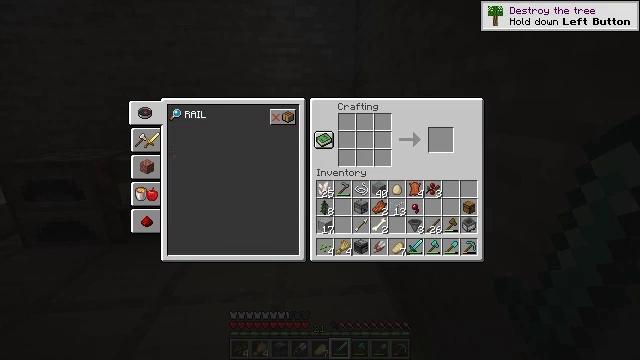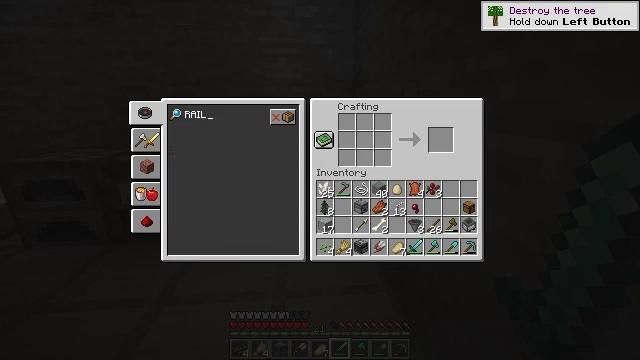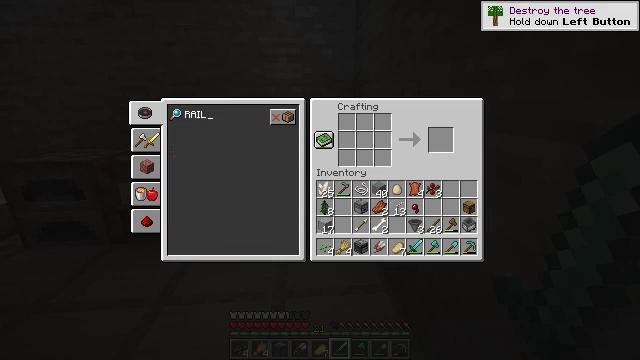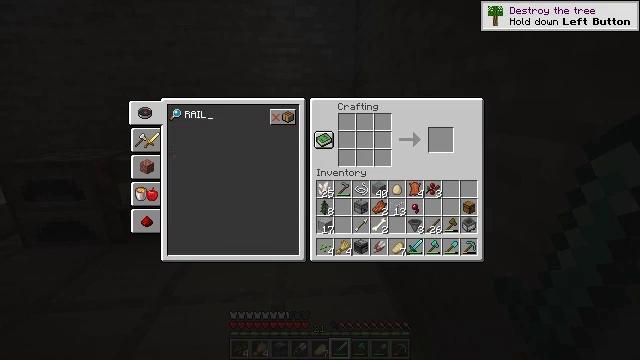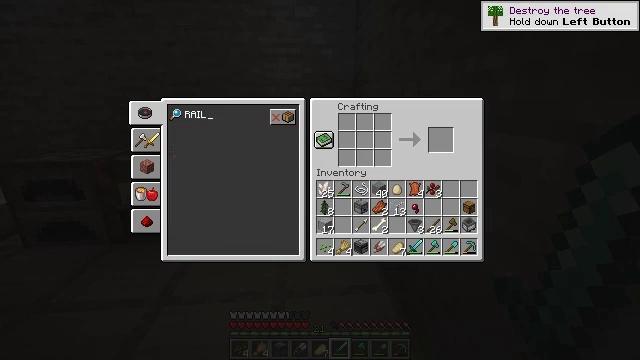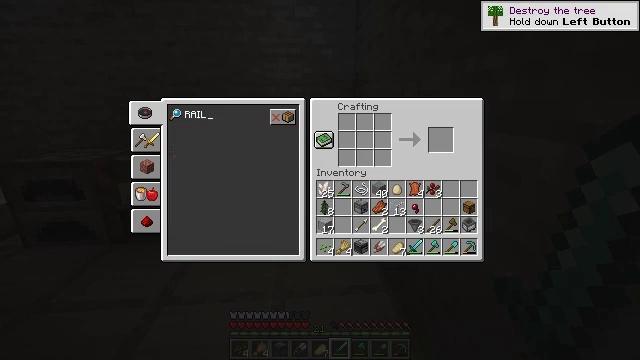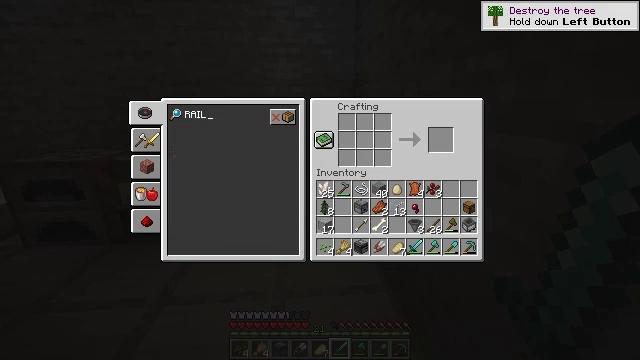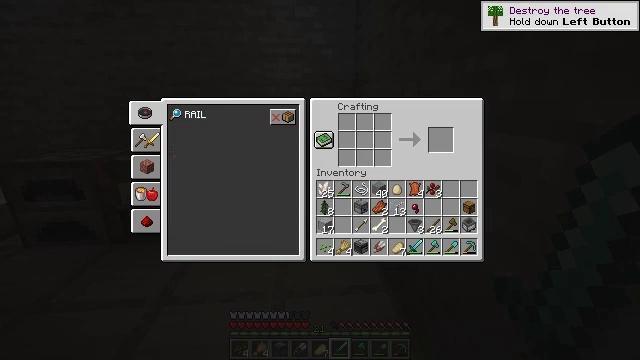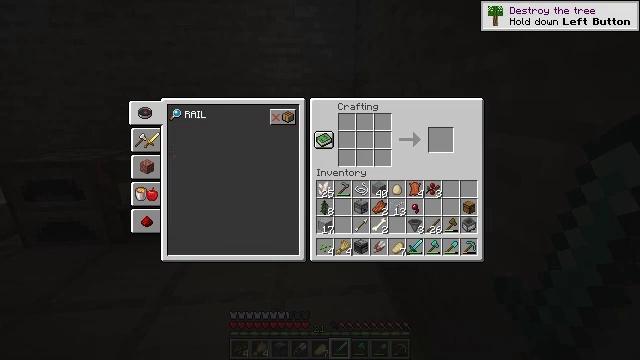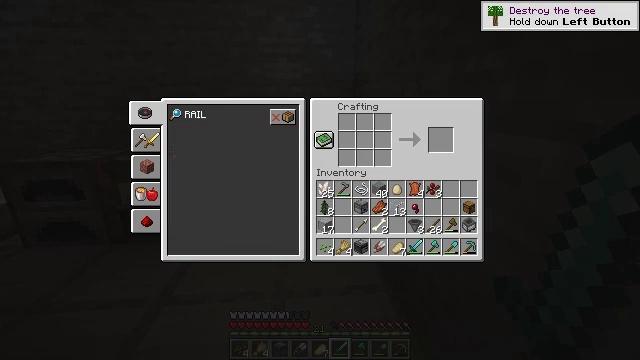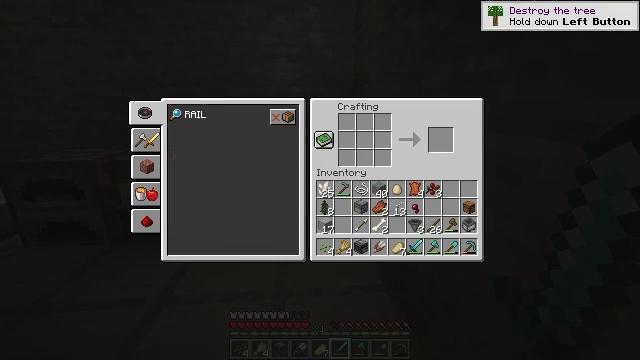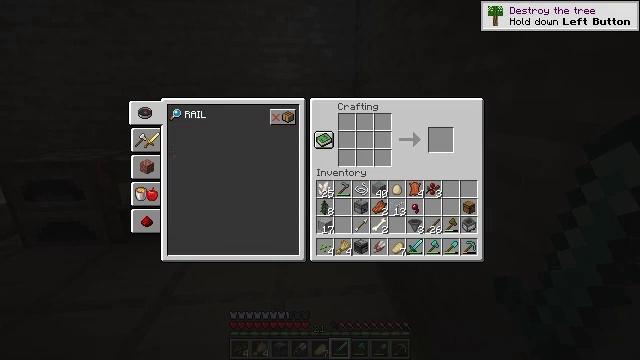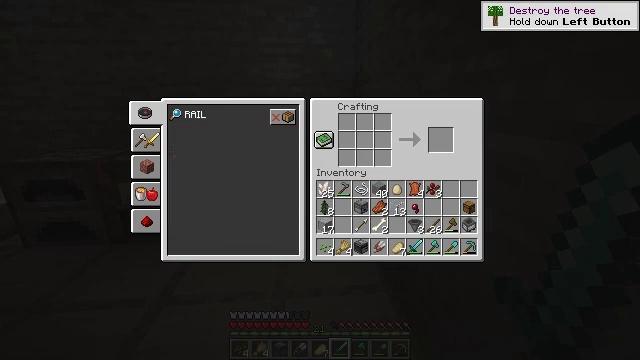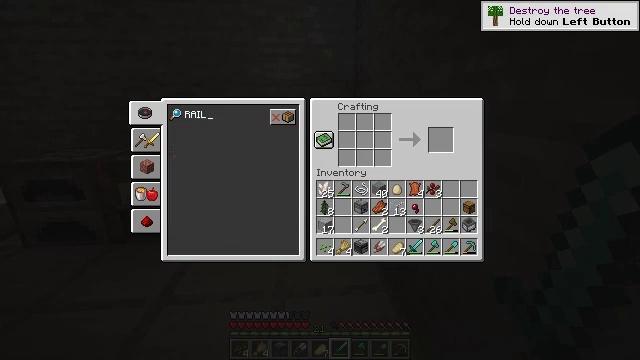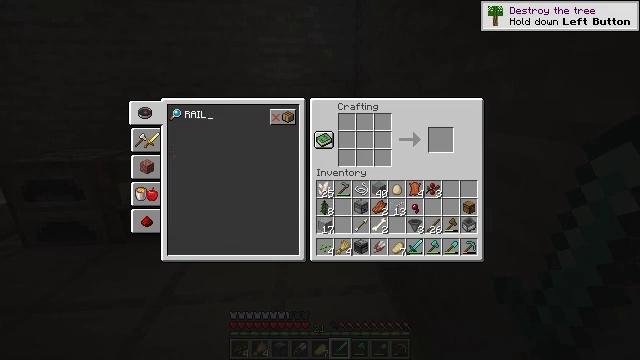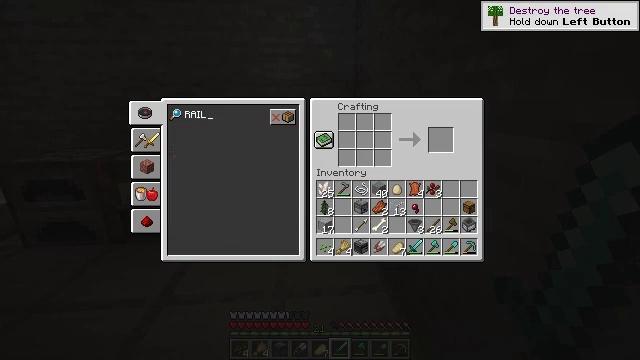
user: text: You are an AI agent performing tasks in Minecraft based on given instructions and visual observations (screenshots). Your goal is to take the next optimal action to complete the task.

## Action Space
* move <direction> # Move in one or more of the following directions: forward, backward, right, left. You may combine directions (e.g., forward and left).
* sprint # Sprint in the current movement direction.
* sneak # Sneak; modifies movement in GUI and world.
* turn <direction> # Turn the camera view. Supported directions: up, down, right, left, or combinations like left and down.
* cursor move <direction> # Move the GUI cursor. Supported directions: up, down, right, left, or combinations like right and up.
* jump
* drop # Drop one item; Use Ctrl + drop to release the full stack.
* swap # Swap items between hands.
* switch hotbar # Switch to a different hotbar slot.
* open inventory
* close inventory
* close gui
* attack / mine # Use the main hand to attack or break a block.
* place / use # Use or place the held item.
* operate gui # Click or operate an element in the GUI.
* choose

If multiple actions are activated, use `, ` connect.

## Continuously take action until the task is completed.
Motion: motion action
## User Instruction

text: craft item air
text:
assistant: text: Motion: no_op
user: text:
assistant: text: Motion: no_op
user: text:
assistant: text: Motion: no_op
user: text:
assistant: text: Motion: no_op
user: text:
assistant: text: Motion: no_op
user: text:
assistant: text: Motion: no_op
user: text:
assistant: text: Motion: no_op
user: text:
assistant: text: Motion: no_op
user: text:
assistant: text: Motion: no_op
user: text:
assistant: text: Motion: no_op
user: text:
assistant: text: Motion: no_op
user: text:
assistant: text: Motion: no_op
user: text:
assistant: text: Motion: no_op
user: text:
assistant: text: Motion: no_op
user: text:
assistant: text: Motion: no_op
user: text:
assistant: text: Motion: no_op
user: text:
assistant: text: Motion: no_op
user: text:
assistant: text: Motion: no_op
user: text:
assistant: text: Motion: no_op
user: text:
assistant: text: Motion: no_op
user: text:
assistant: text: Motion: no_op
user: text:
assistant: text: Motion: no_op
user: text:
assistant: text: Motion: no_op
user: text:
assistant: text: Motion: no_op
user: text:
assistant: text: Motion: no_op
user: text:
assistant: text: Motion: no_op
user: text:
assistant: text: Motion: no_op
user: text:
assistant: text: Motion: no_op
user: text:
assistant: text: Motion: no_op
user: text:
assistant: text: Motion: no_op